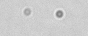
Label: camera_spot